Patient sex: M
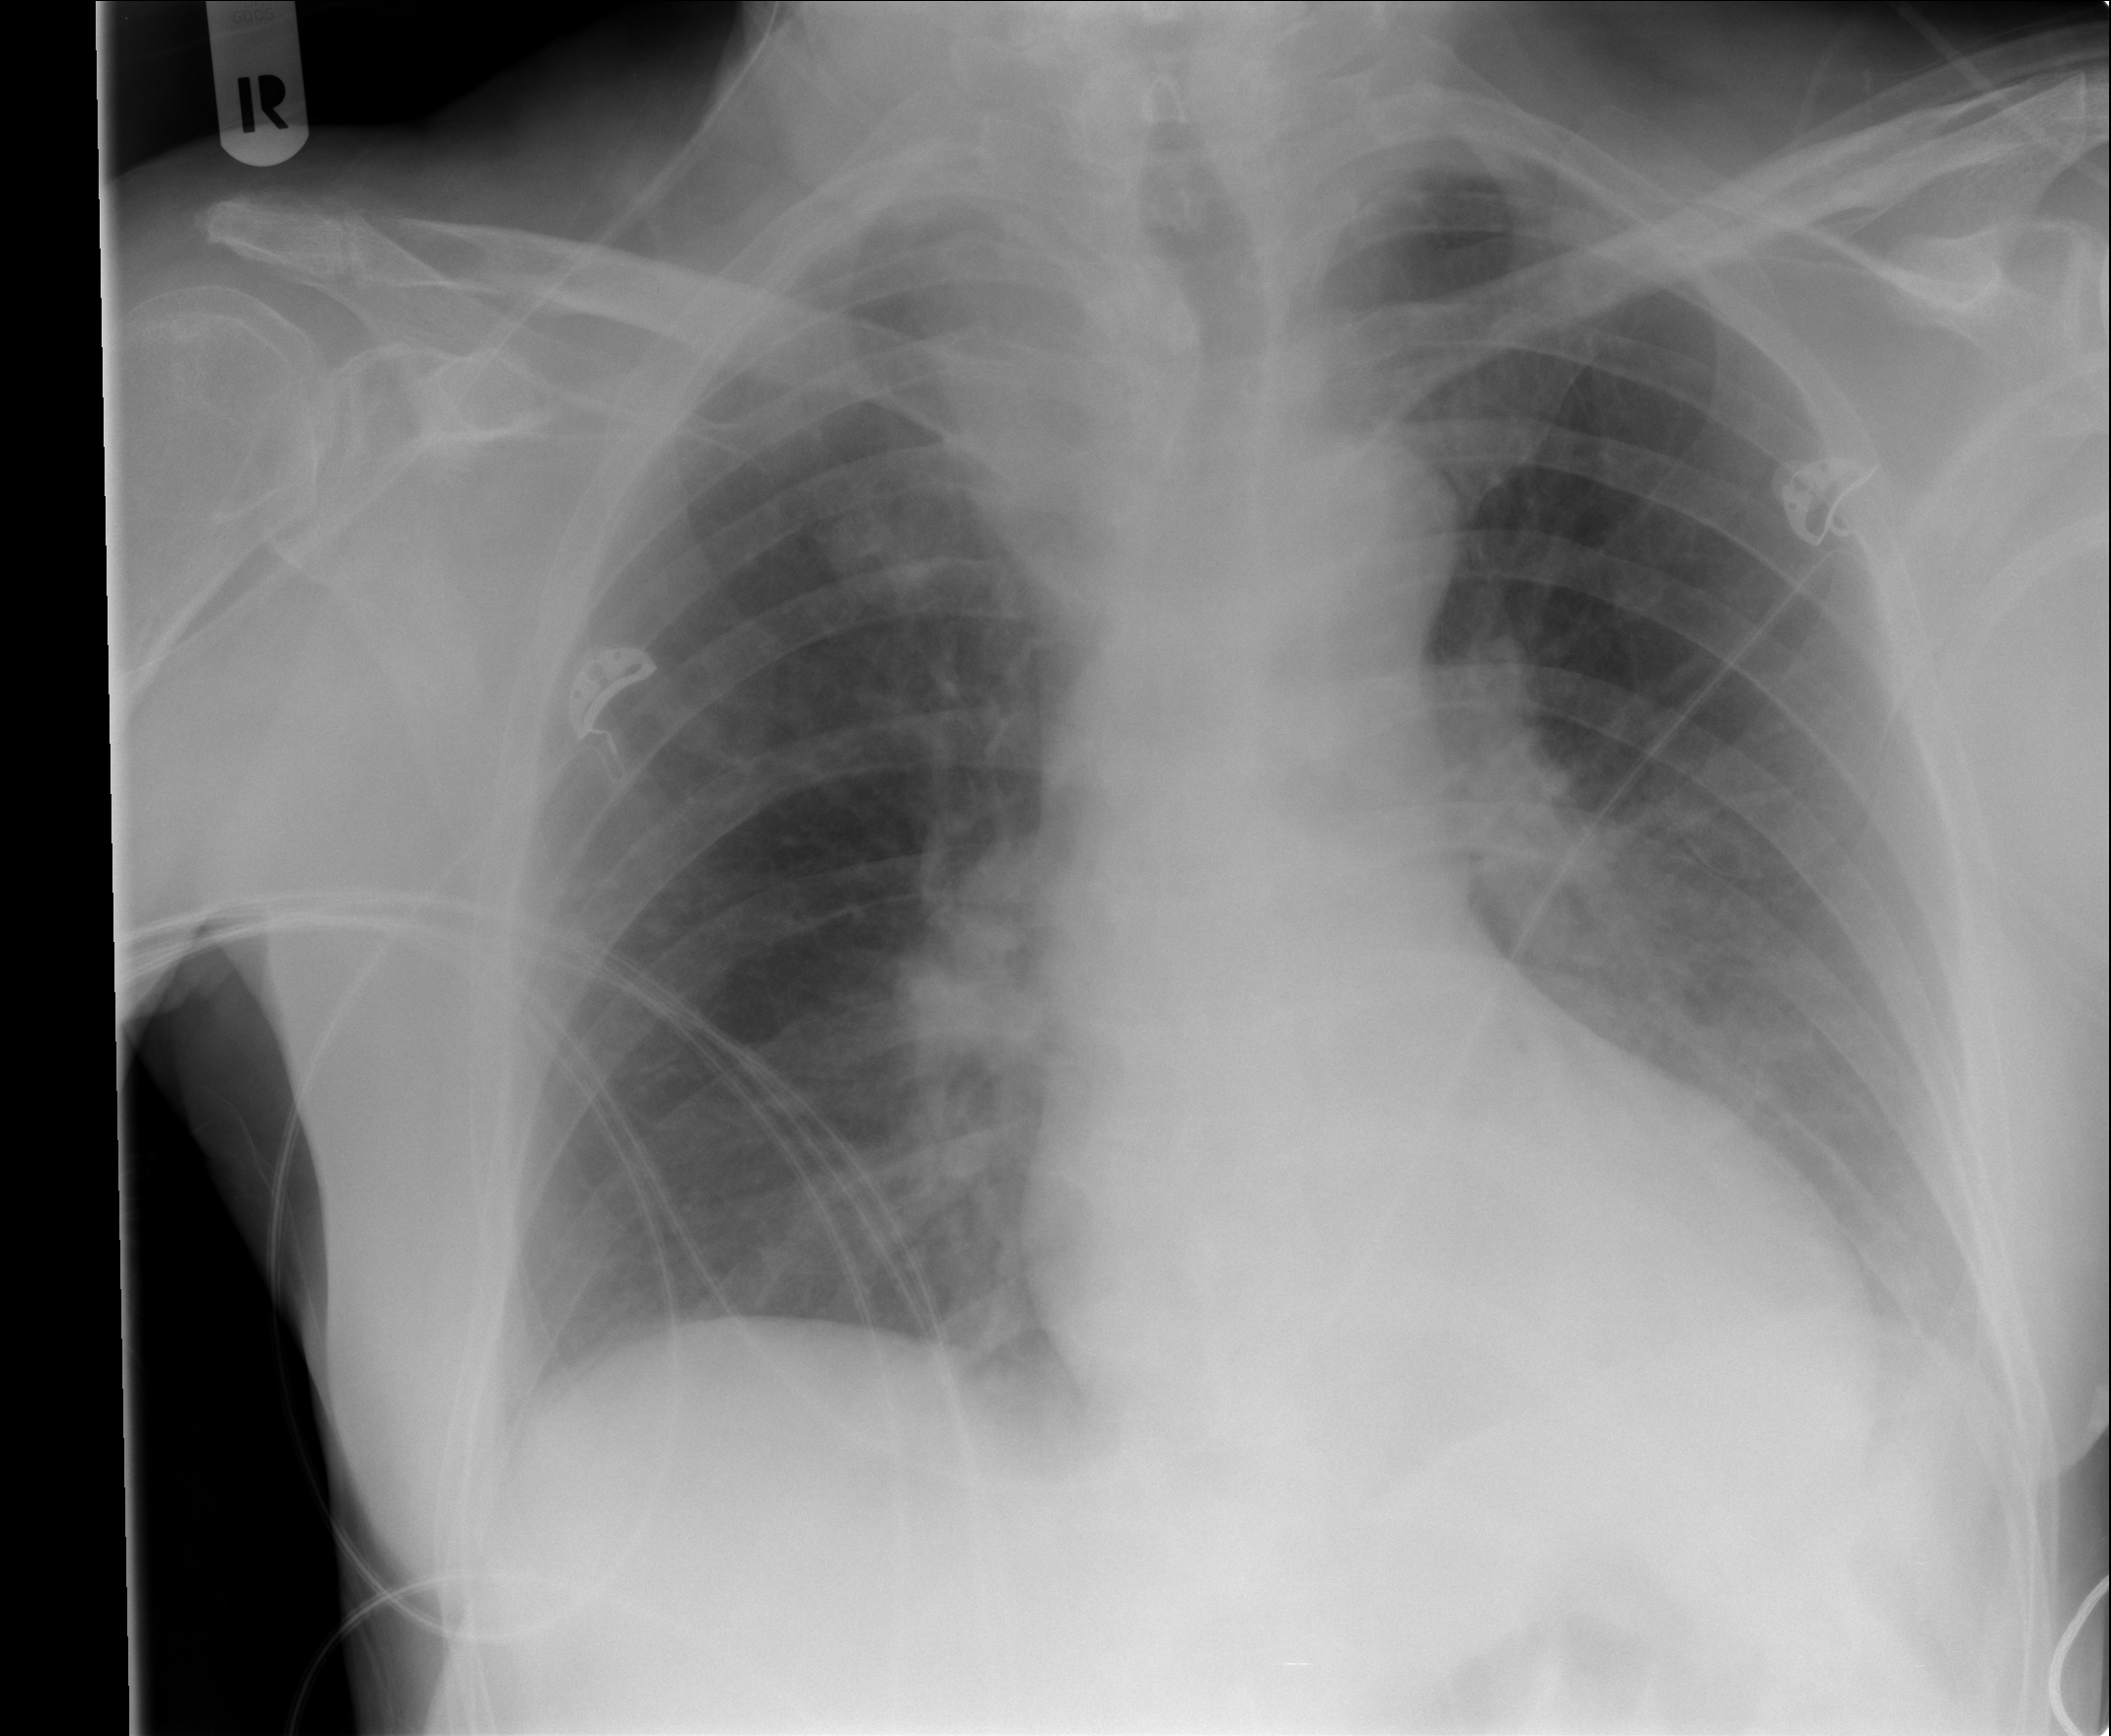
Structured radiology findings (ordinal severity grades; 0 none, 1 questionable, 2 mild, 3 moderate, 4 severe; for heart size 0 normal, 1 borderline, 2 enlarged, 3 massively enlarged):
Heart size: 2
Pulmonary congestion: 0
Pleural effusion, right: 0
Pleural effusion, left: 2
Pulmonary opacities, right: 0
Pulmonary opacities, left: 0
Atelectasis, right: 0
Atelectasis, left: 2